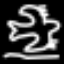
Label: airplane